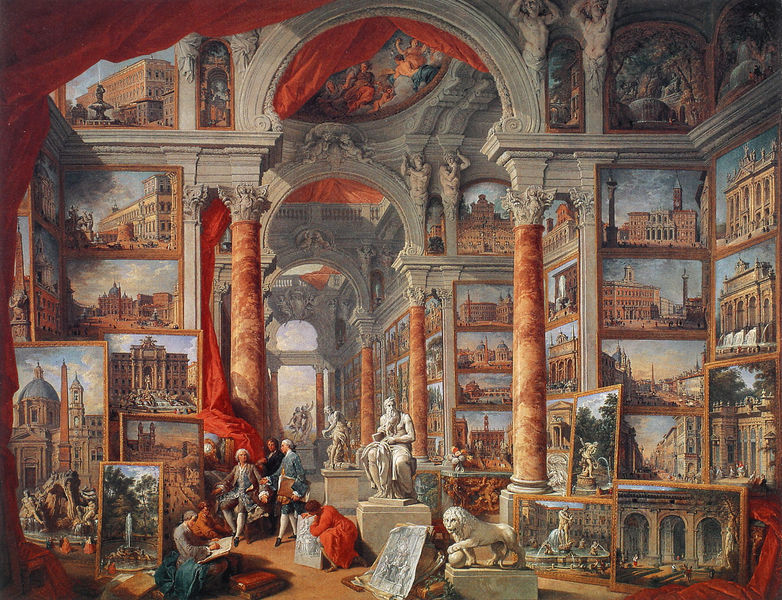
Titel: Ansicht des modernen Roms
Künstler: Giovanni Paolo Panini
Institution: New York, The Metropolitan Museum of  Art
Schlagwörter: gemälde, grün, menschen, säulen, weiss, gebäude, rot, barock, rahmen, samt, goldrahmen, vorhang, figur, stoff, brunnen, skulptur, bilder, bogen, venedig, saal, figuren, salon, atelier, maler, betrachter, galerie, kirchen, wände, moses, buch, künstler, kunst, malen, rom, kapitell, studien, ausstellung, skulpturen, zeichnen, obelisk, sammlung, löwe, museum, schüler, skizzen, zeichner, michelangelo, ansichten, mose, veduten, stadtansichten, kunstsammlung, architetkur, privatsammlung, öwenskulptur